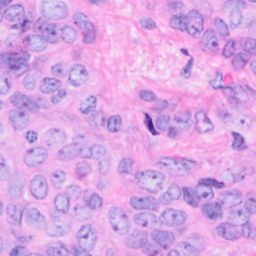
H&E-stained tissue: Breast